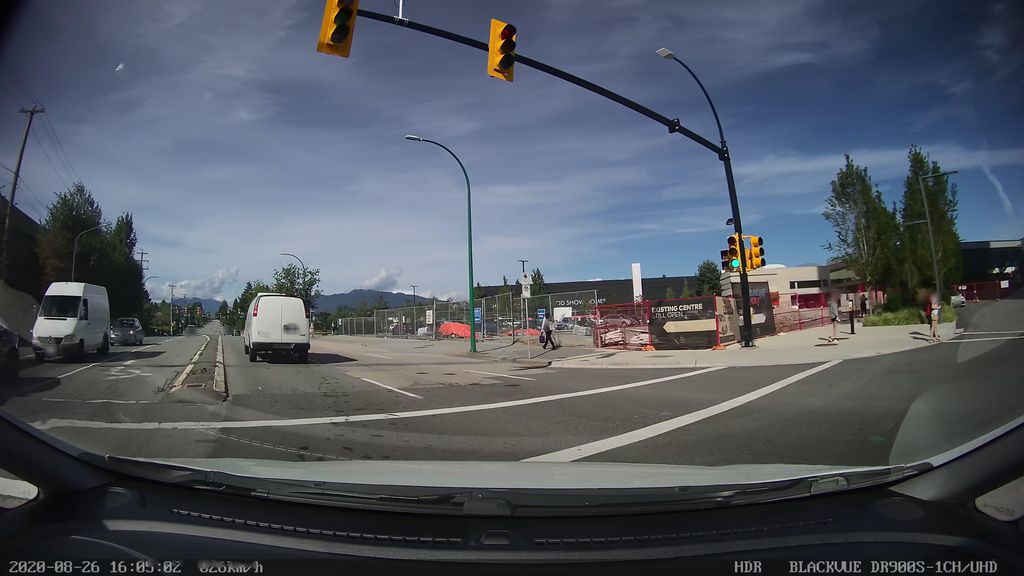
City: vancouver